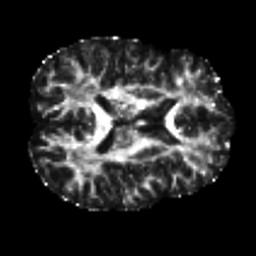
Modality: FA
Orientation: axial
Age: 29
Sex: male
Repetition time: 8.4 s
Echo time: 0.09 s